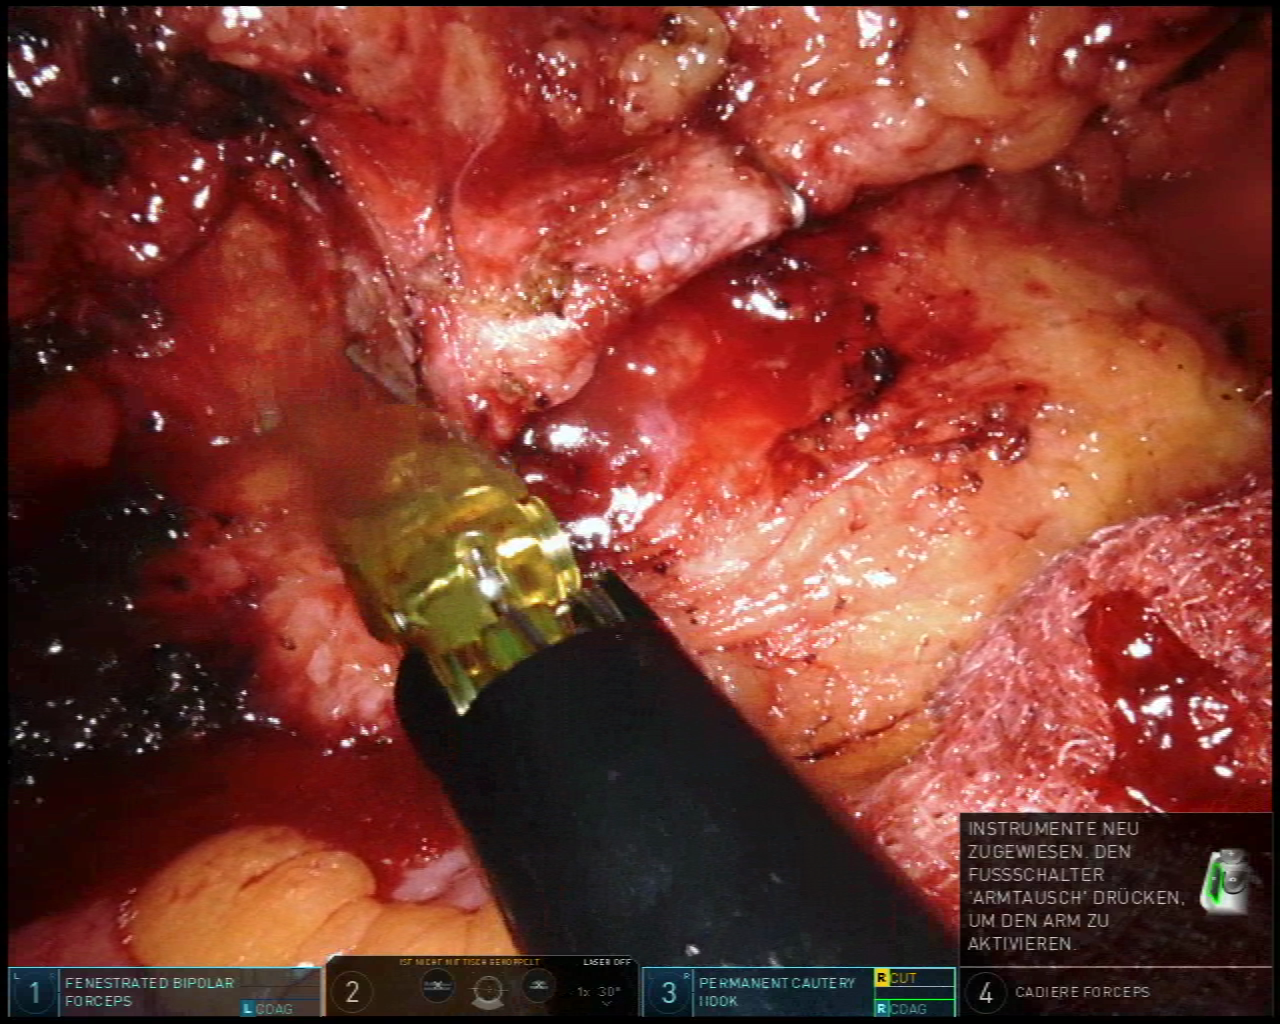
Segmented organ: inferior_mesenteric_artery
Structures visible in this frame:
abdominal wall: no
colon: yes
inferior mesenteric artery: yes
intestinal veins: no
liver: no
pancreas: no
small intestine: no
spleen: no
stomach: no
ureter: no
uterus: no
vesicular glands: no